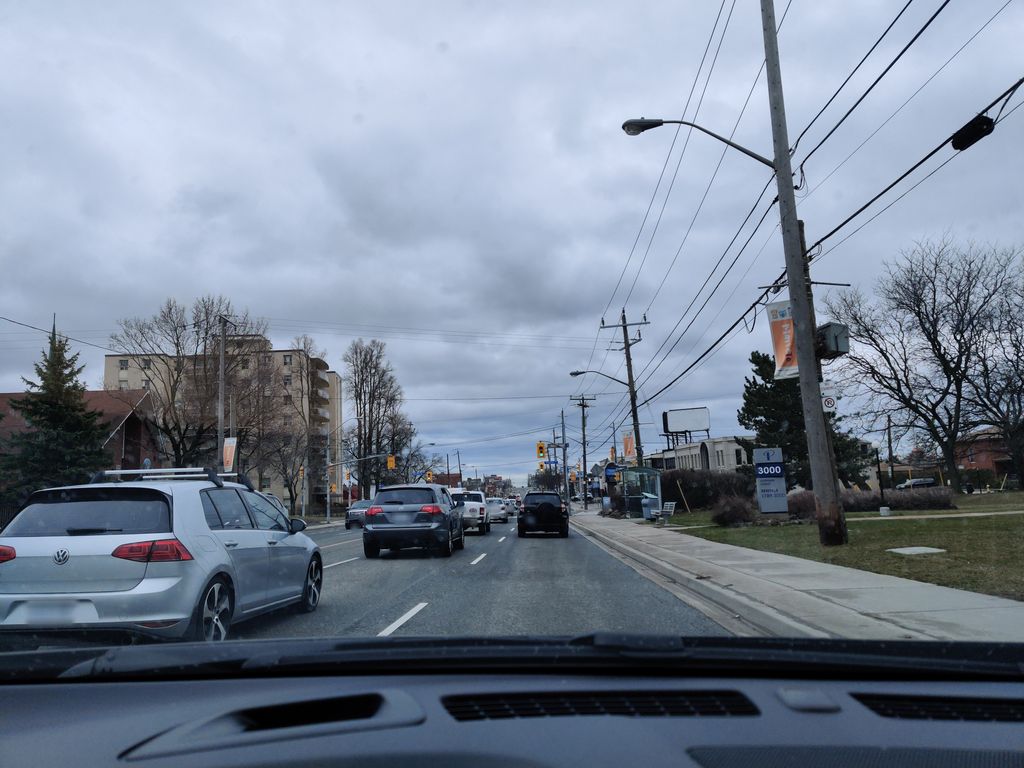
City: toronto